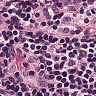
Metastatic tissue present: no